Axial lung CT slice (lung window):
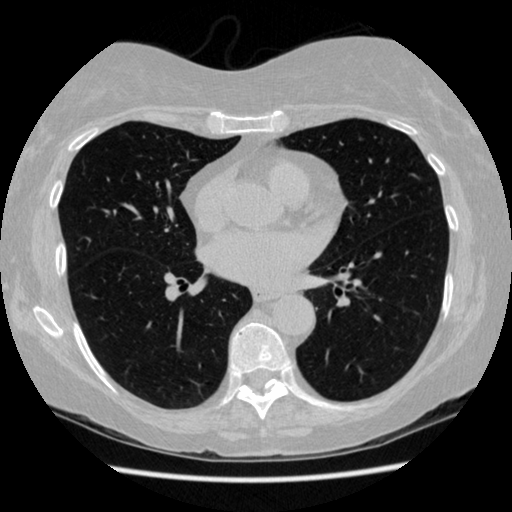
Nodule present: no